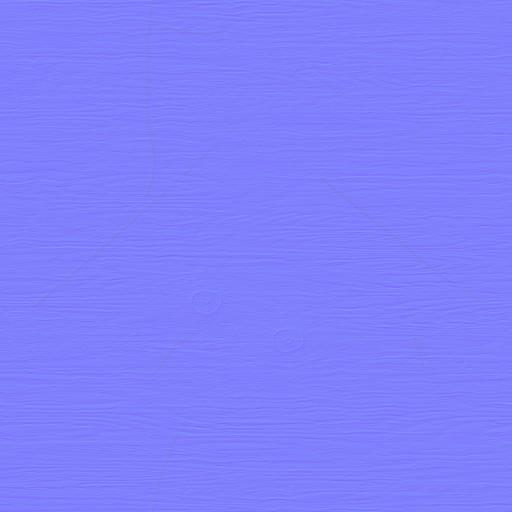
brown clean dark fine light processed smooth wood wooden